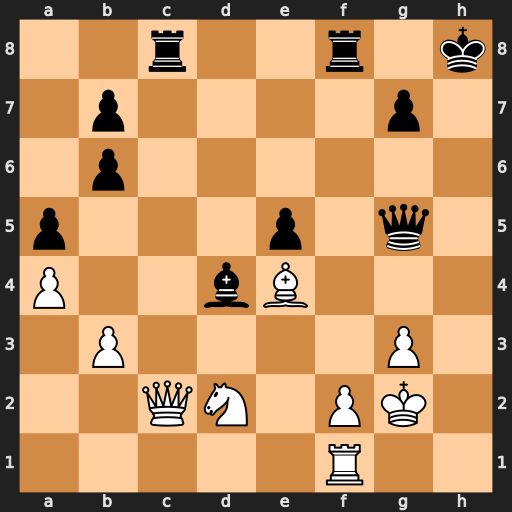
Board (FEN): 2r2r1k/1p4p1/1p6/p3p1q1/P2bB3/1P4P1/2QN1PK1/5R2
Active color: w
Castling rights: -
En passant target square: -
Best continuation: Rh1+ Qh6 Rxh6+